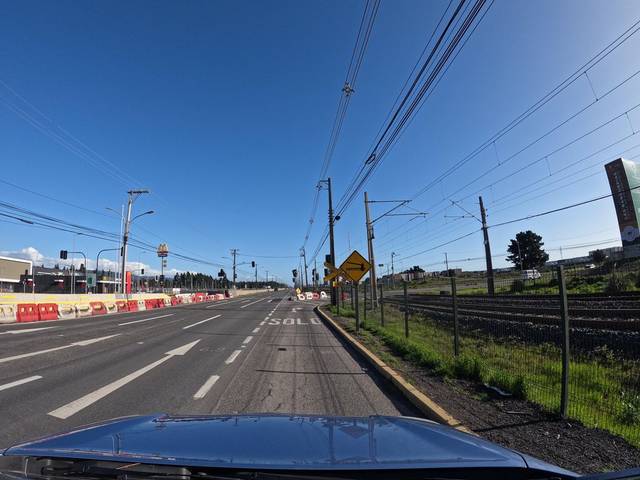
Region: Chile
Coordinates: -36.858, -73.133